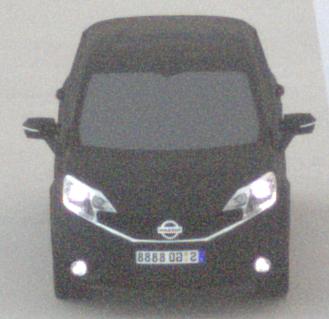
Make: Nissan
Model: Note 1.2
Detailed model: Note (E12) (10/13 - 12/16)
Model produced from: 2013/10
Model produced until: 2015/09
Doors: 5
Color: black
Road condition: dry road
Daytime: night
Contrast: low contrast